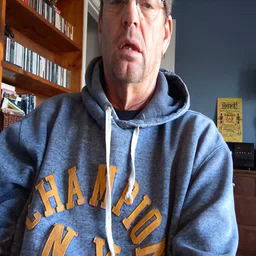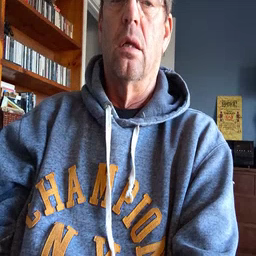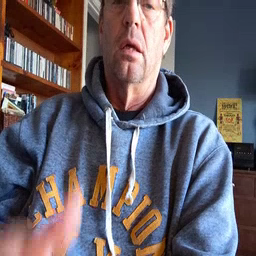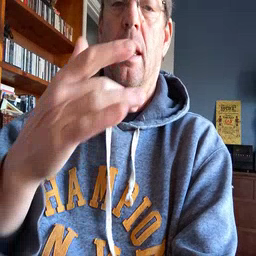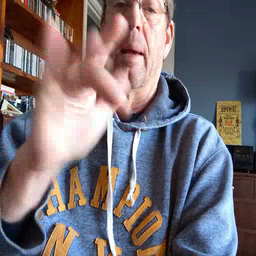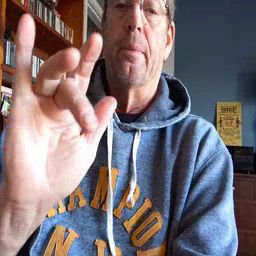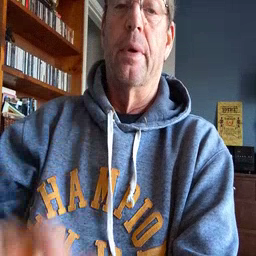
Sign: empty